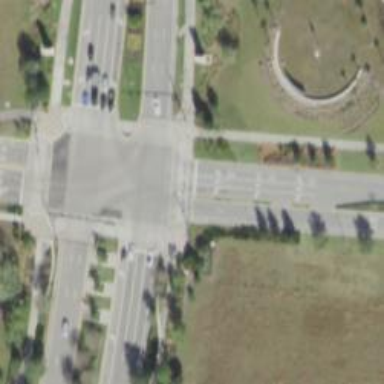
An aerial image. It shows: Marked crossing for cyclists on cycleway.